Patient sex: M
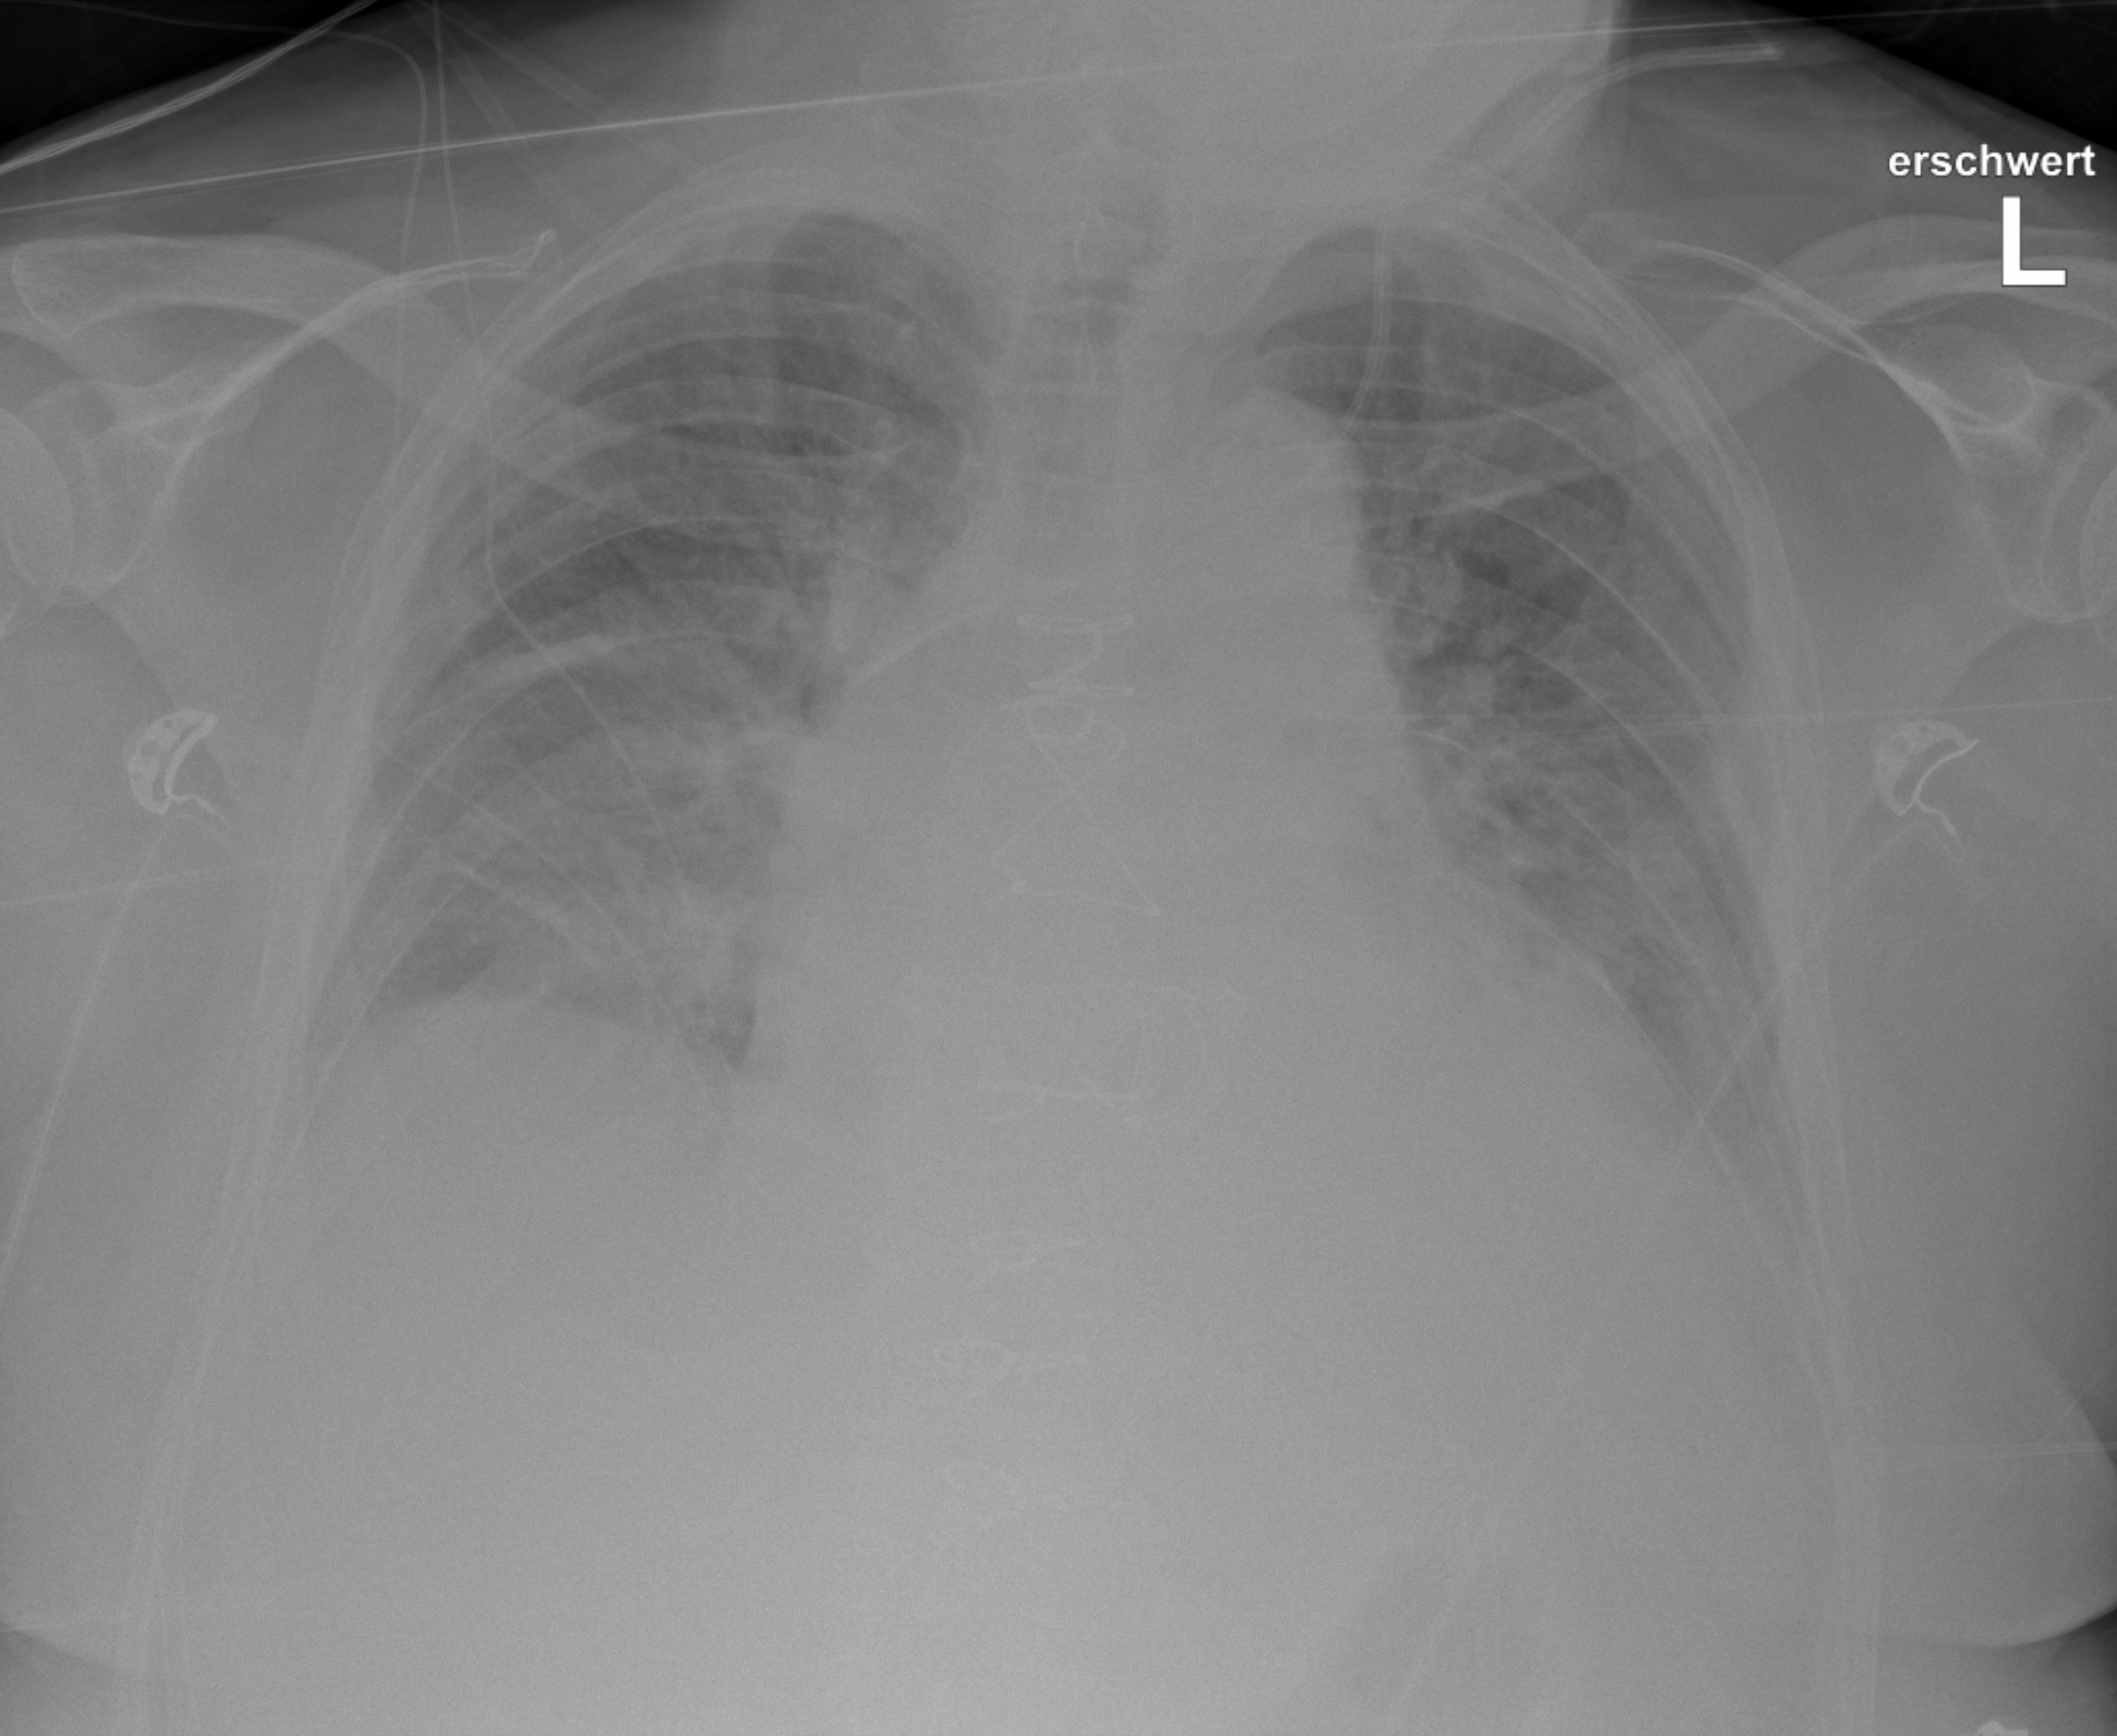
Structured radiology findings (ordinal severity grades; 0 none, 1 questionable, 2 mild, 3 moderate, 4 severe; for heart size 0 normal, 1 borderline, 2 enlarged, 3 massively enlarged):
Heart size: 2
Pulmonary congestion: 3
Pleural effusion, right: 1
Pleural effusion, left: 2
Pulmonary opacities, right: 3
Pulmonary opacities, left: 1
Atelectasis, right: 2
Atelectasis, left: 2